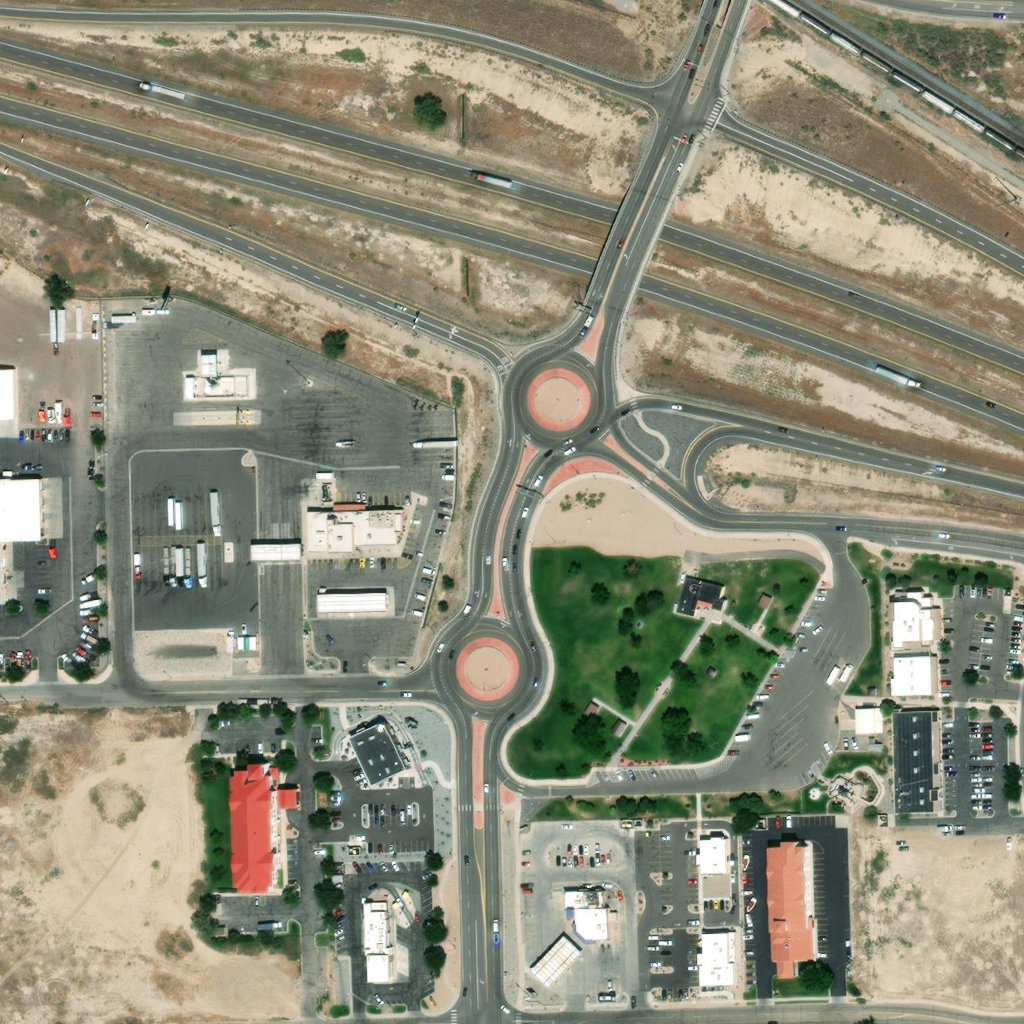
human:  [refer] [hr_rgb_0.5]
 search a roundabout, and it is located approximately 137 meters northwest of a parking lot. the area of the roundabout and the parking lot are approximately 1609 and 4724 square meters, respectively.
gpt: <box>[[49, 34, 59, 44, 0]]</box>

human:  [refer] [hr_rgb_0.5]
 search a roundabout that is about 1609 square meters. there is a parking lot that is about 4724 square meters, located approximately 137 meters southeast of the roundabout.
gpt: <box>[[49, 34, 59, 44, 0]]</box>

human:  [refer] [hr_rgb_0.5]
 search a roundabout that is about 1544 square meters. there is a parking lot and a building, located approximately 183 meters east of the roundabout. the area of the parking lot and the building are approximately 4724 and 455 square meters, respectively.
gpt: <box>[[42, 59, 53, 70, 0]]</box>